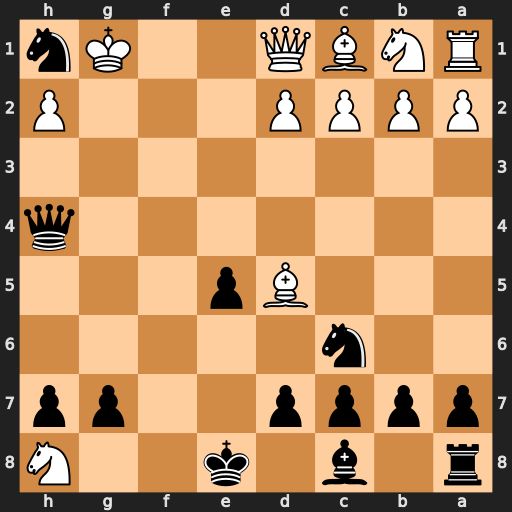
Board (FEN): r1b1k2N/pppp2pp/2n5/3Bp3/7q/8/PPPP3P/RNBQ2Kn
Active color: b
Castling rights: q
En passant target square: -
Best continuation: Qd4+ Kxh1 Qxd5+